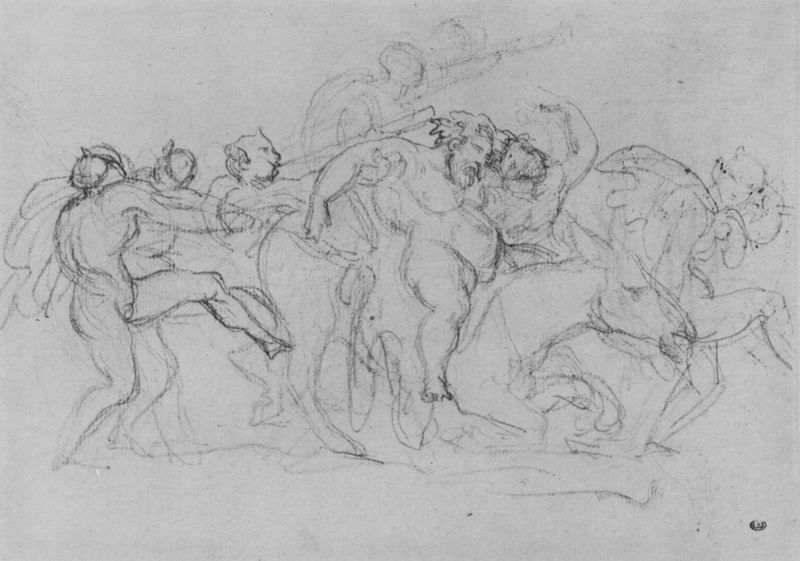
Titel: Silenenzug
Künstler: Théodore Géricault
Standort: Paris
Institution: École Normale Supérieure des Beaux-Arts
Schlagwörter: akt, blätter, fuß, gott, gruppe, kampf, körper, mann, nackt, rubens, weiß, menschen, bewegung, frau, grau, männer, schwarz, skizze, zeichnung, tier, fest, gesellschaft, tanz, alt, bart, betrunken, feier, gelage, jung, arm, arme, bärtig, halten, mensch, vollbart, signatur, wind, haare, mantel, gewänder, blatt, esel, pferd, pferde, reiter, engel, beine, reiten, ritt, sattel, bein, füße, papier, studie, laufen, schwer, figuren, wagen, krieg, schlacht, gefolge, wein, dick, muskeln, barbe, homme, muse, bauch, nackte, knie, zehen, striche, umriss, flucht, fett, muskulös, nacktheit, buch, kohle, zeh, schwarzweiss, blanc, noir, seite, knüppel, dynamik, rennen, bleistift, haarkranz, stempel, entwurf, kranz, mythologie, orgie, maultier, muli, kohlezeichnung, stift, flöte, triumph, tanzende, springen, hölle, muskel, teufel, zeus, bacchus, satyr, faun, mythos, pan, fall, gebunden, pferdekopf, weinlaub, museum, hörner, locker, posaune, grieche, schlagen, träger, triumphzug, festzug, cheval, gesellig, trunken, proportionen, vorskizze, dessin, trompete, treten, enlevement, helfer, männe, einknicken, schritte, ablauf, baccus, dyonisos, hommes, noire, jordaens, syrinx, lorberkranz, silen, pfaun, musekeln, drunken, emänner, taufel, satür, skuizze, zskizze, skiize, bachus et ariane, czeichnung, anfgriff, croqui